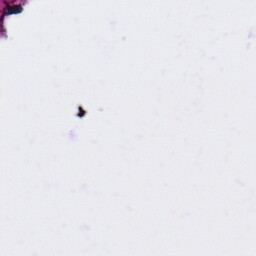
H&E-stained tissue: Ovarian